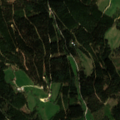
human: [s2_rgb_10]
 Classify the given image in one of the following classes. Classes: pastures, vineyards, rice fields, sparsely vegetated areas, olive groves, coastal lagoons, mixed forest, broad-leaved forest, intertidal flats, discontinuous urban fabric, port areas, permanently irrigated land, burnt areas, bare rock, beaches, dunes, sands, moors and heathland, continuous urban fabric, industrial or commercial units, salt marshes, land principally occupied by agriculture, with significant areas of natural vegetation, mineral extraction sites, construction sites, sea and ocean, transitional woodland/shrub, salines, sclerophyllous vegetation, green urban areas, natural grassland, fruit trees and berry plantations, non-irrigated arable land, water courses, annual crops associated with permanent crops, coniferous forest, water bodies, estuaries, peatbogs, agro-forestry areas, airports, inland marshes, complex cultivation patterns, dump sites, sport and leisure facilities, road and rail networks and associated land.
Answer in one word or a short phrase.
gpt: discontinuous urban fabric, pastures, coniferous forest